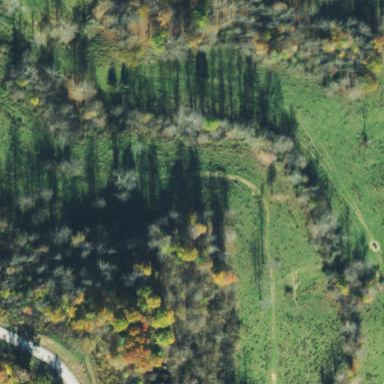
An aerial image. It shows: Beautiful woodland area.